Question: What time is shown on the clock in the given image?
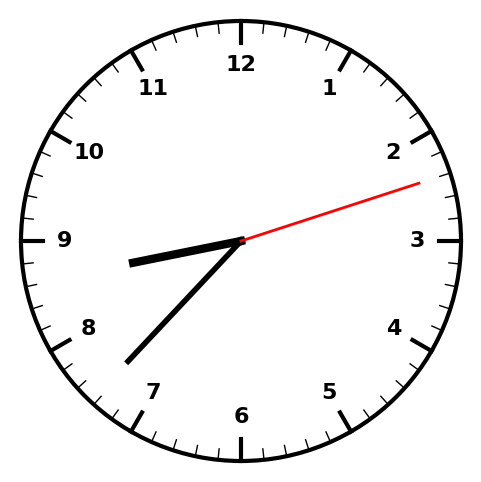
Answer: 08:37:12